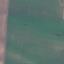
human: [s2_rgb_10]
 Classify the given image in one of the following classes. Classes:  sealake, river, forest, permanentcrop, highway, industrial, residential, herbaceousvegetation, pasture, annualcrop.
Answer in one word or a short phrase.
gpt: AnnualCrop